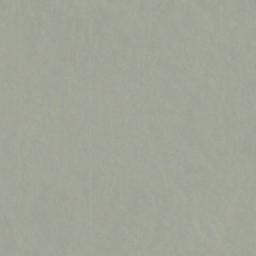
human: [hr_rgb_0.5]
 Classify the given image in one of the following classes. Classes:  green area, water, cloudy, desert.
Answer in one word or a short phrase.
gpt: cloudy